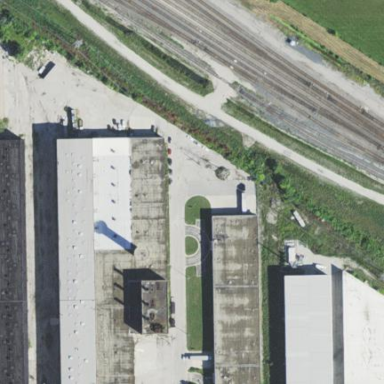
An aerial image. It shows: Industrial area.